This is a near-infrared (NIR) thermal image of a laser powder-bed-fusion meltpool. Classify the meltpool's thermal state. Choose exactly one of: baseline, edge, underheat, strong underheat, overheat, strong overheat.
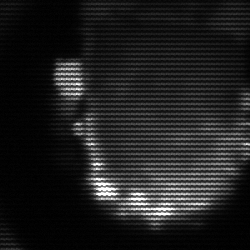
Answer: baseline